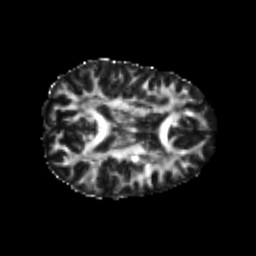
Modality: FA
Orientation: axial
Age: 26
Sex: female
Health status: healthy
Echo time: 0.074 s